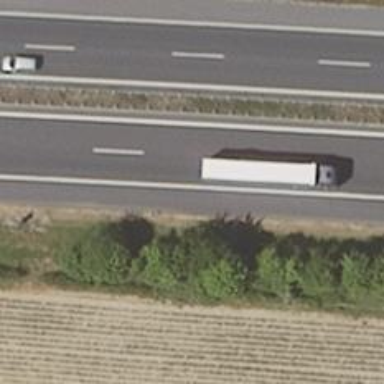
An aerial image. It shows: Asphalt motorway.